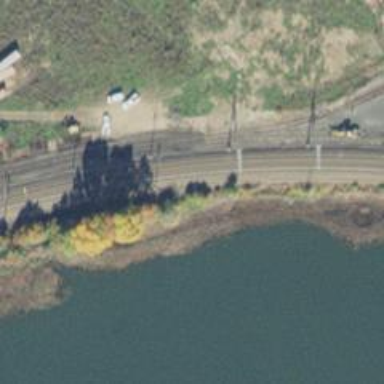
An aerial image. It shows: Railway track with contact line for electrification.